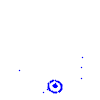
Particle: electron